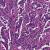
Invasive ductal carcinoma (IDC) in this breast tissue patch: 1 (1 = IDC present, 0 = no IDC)